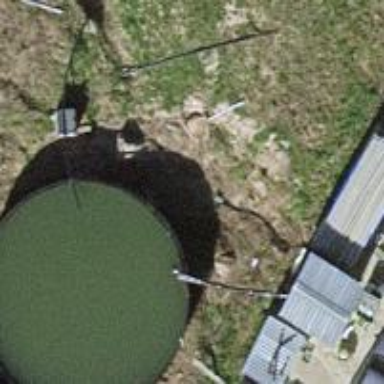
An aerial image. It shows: Storage tank building.